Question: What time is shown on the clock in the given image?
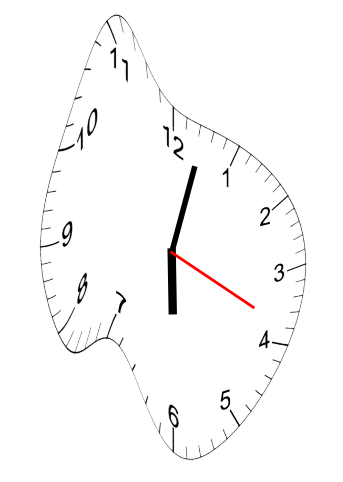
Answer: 06:02:19